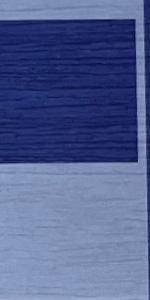
Label: Empty